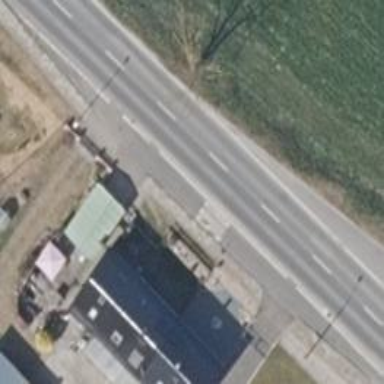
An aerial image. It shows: Bus stop area.